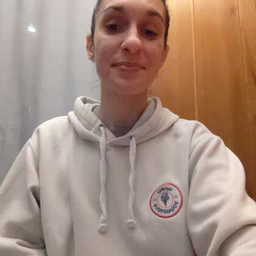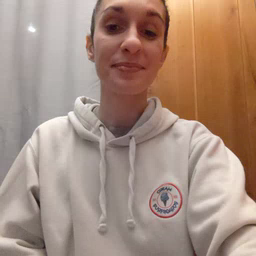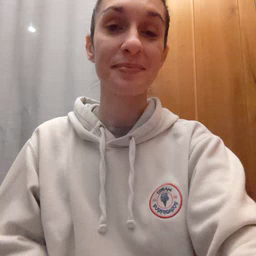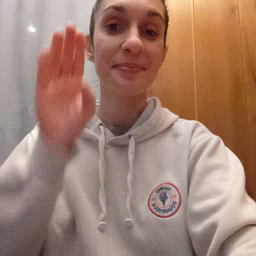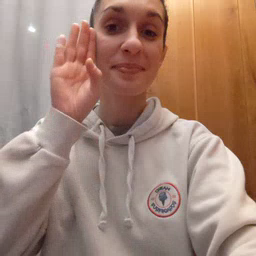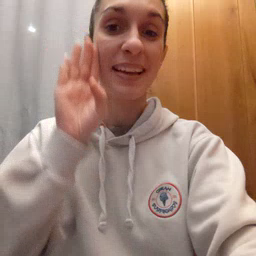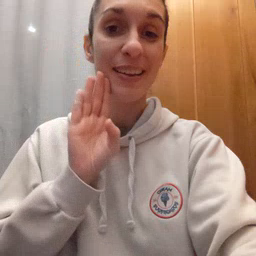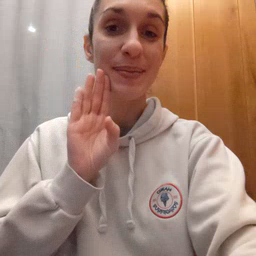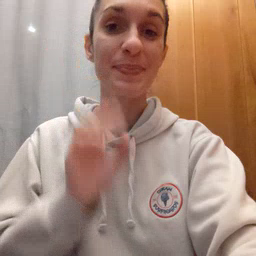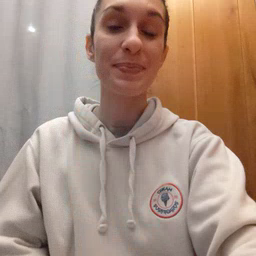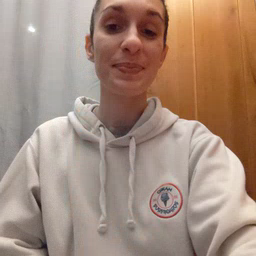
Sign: brown